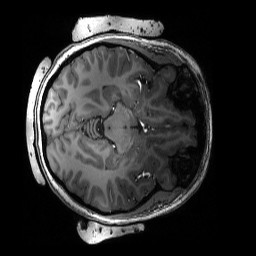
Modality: T1w
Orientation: axial
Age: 26
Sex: female
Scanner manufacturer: siemens
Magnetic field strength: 6.98 T
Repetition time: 3.1 s
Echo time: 0.00242 s